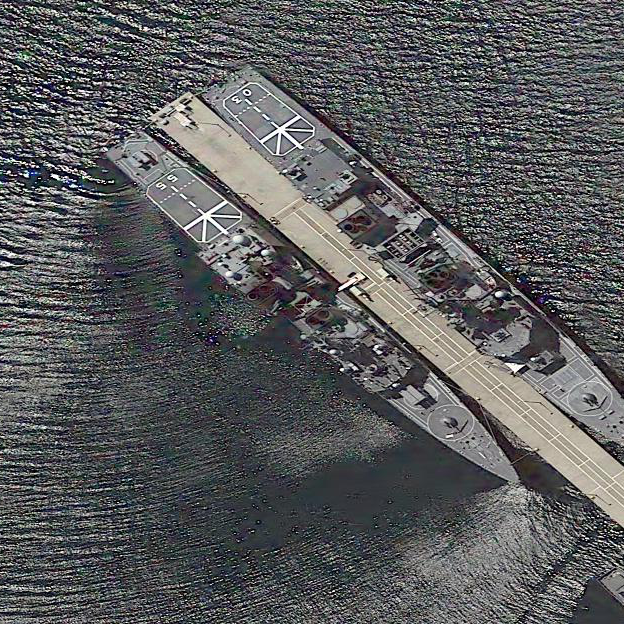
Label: Murasame-class_destroyer